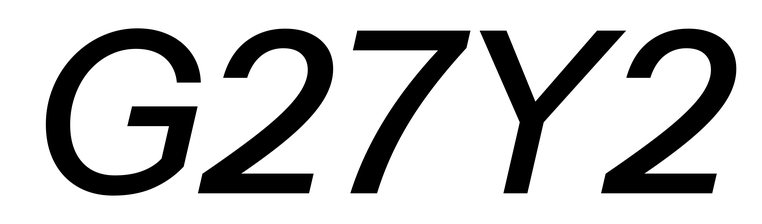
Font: InstrumentSans-Italic_Medium_Italic